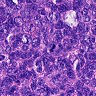
Metastatic tissue present: no